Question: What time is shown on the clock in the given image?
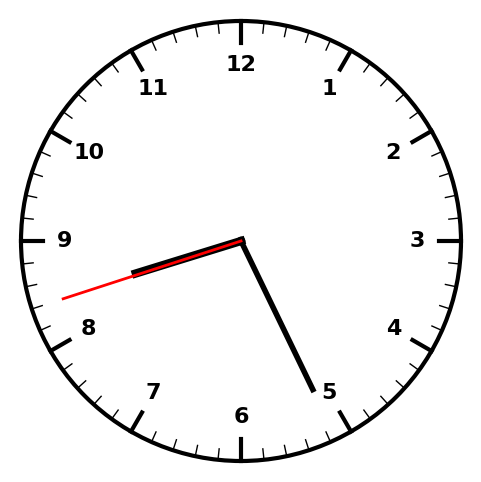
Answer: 08:25:42